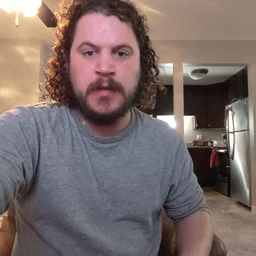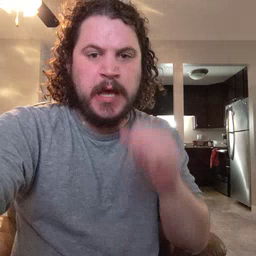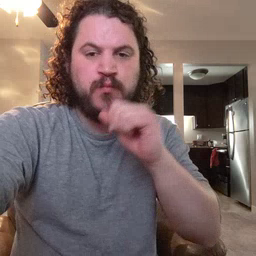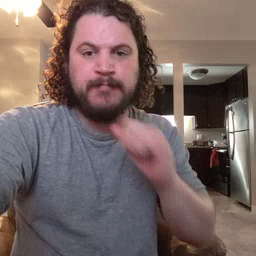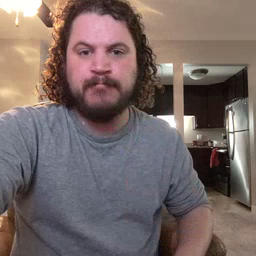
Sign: icecream